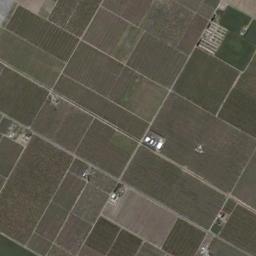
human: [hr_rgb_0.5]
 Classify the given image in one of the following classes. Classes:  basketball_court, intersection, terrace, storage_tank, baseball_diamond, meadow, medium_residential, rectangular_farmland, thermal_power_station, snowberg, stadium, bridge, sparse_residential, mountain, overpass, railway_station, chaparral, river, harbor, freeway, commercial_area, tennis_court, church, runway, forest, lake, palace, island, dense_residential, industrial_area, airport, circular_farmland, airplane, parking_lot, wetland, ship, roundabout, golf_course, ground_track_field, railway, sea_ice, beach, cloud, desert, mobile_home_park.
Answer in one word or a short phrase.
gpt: rectangular_farmland